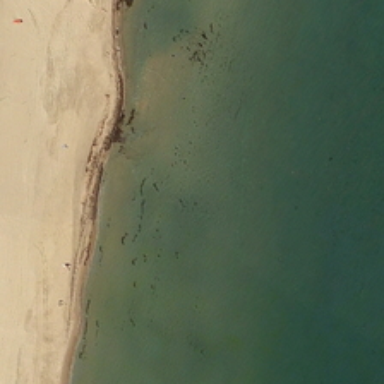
The ocean is very vast and deep .